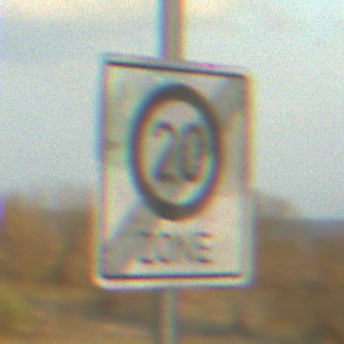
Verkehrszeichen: EndeZone20
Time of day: SunriseSunset
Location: Outdoor (Nature)
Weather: PartlyCloudy
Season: NotSpecified
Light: Natural